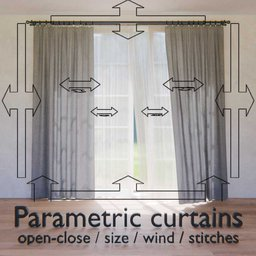
Label: architecture